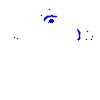
Particle: pion